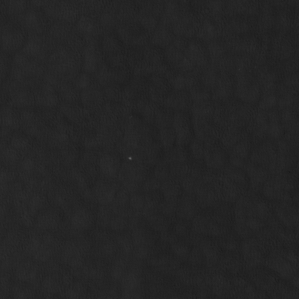
Label: non_frost